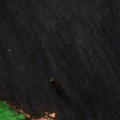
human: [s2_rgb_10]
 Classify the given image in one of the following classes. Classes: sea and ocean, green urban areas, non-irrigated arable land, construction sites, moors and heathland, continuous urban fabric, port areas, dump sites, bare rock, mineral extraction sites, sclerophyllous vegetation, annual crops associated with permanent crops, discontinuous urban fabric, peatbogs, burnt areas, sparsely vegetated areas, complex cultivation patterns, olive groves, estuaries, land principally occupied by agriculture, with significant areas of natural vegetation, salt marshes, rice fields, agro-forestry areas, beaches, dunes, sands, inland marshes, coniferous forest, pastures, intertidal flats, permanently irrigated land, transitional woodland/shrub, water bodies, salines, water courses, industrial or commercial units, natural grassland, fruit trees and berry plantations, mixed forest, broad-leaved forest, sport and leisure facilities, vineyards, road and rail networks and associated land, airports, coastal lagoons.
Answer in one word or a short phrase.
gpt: broad-leaved forest, coniferous forest, water bodies